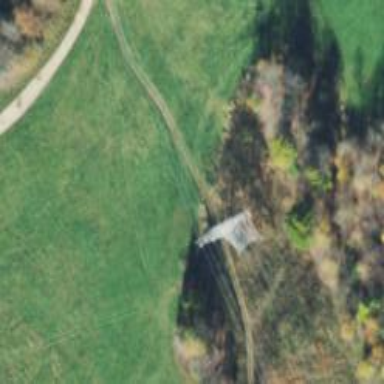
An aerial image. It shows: Lattice structure tower used for power transmission.